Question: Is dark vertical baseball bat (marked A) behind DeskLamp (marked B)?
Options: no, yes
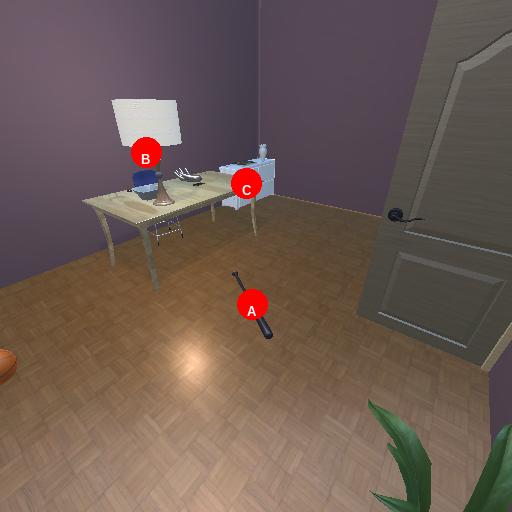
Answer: no